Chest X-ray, AP view. Patient: 71 years old, sex M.
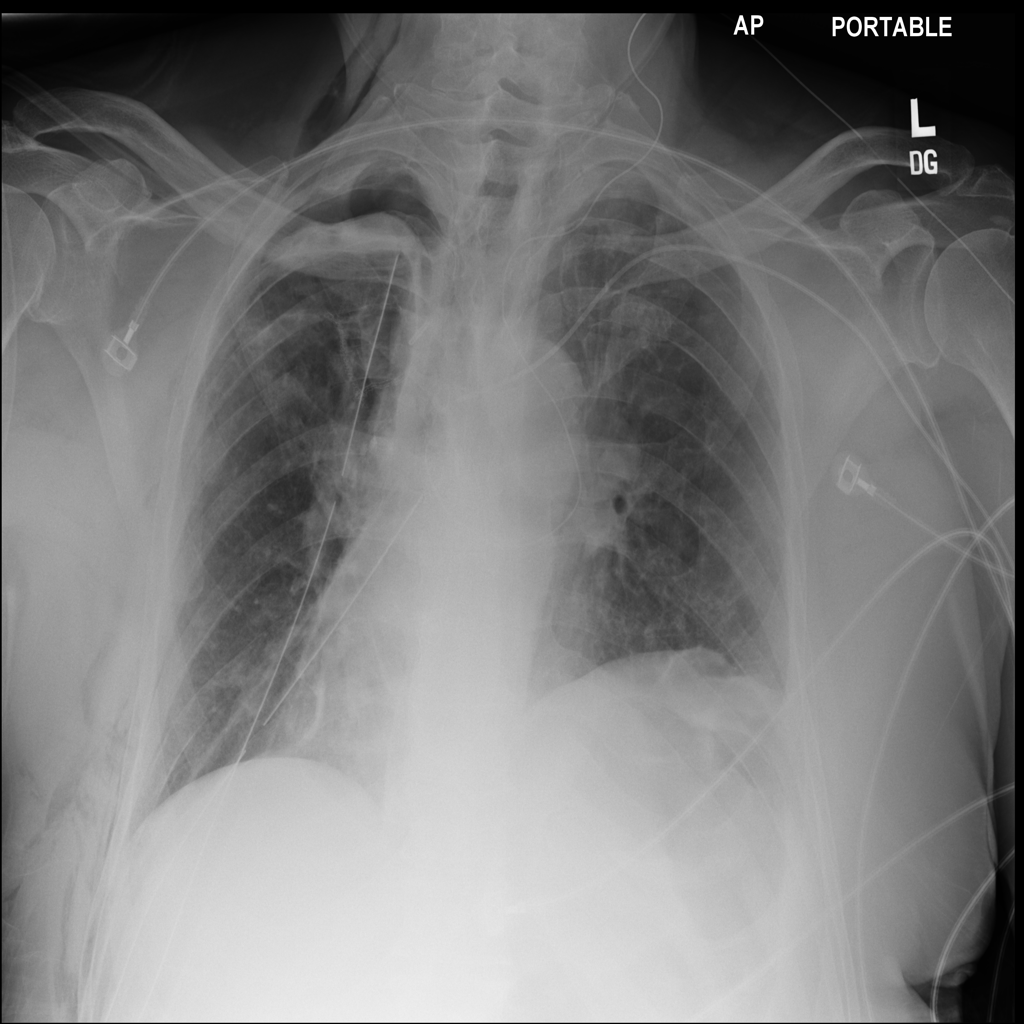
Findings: No Finding